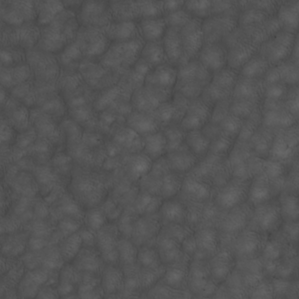
Label: non_frost